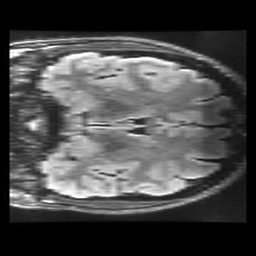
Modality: FLAIR
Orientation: coronal
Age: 28
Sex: female
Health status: healthy
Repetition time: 12 s
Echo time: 0.09782 s